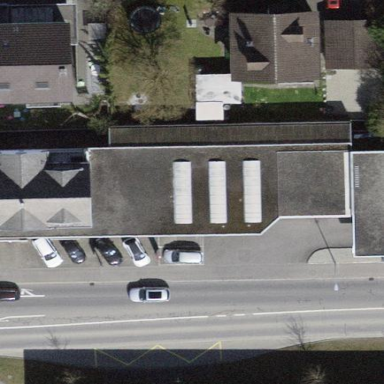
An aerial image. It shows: Car repair shop located in building.